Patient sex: F
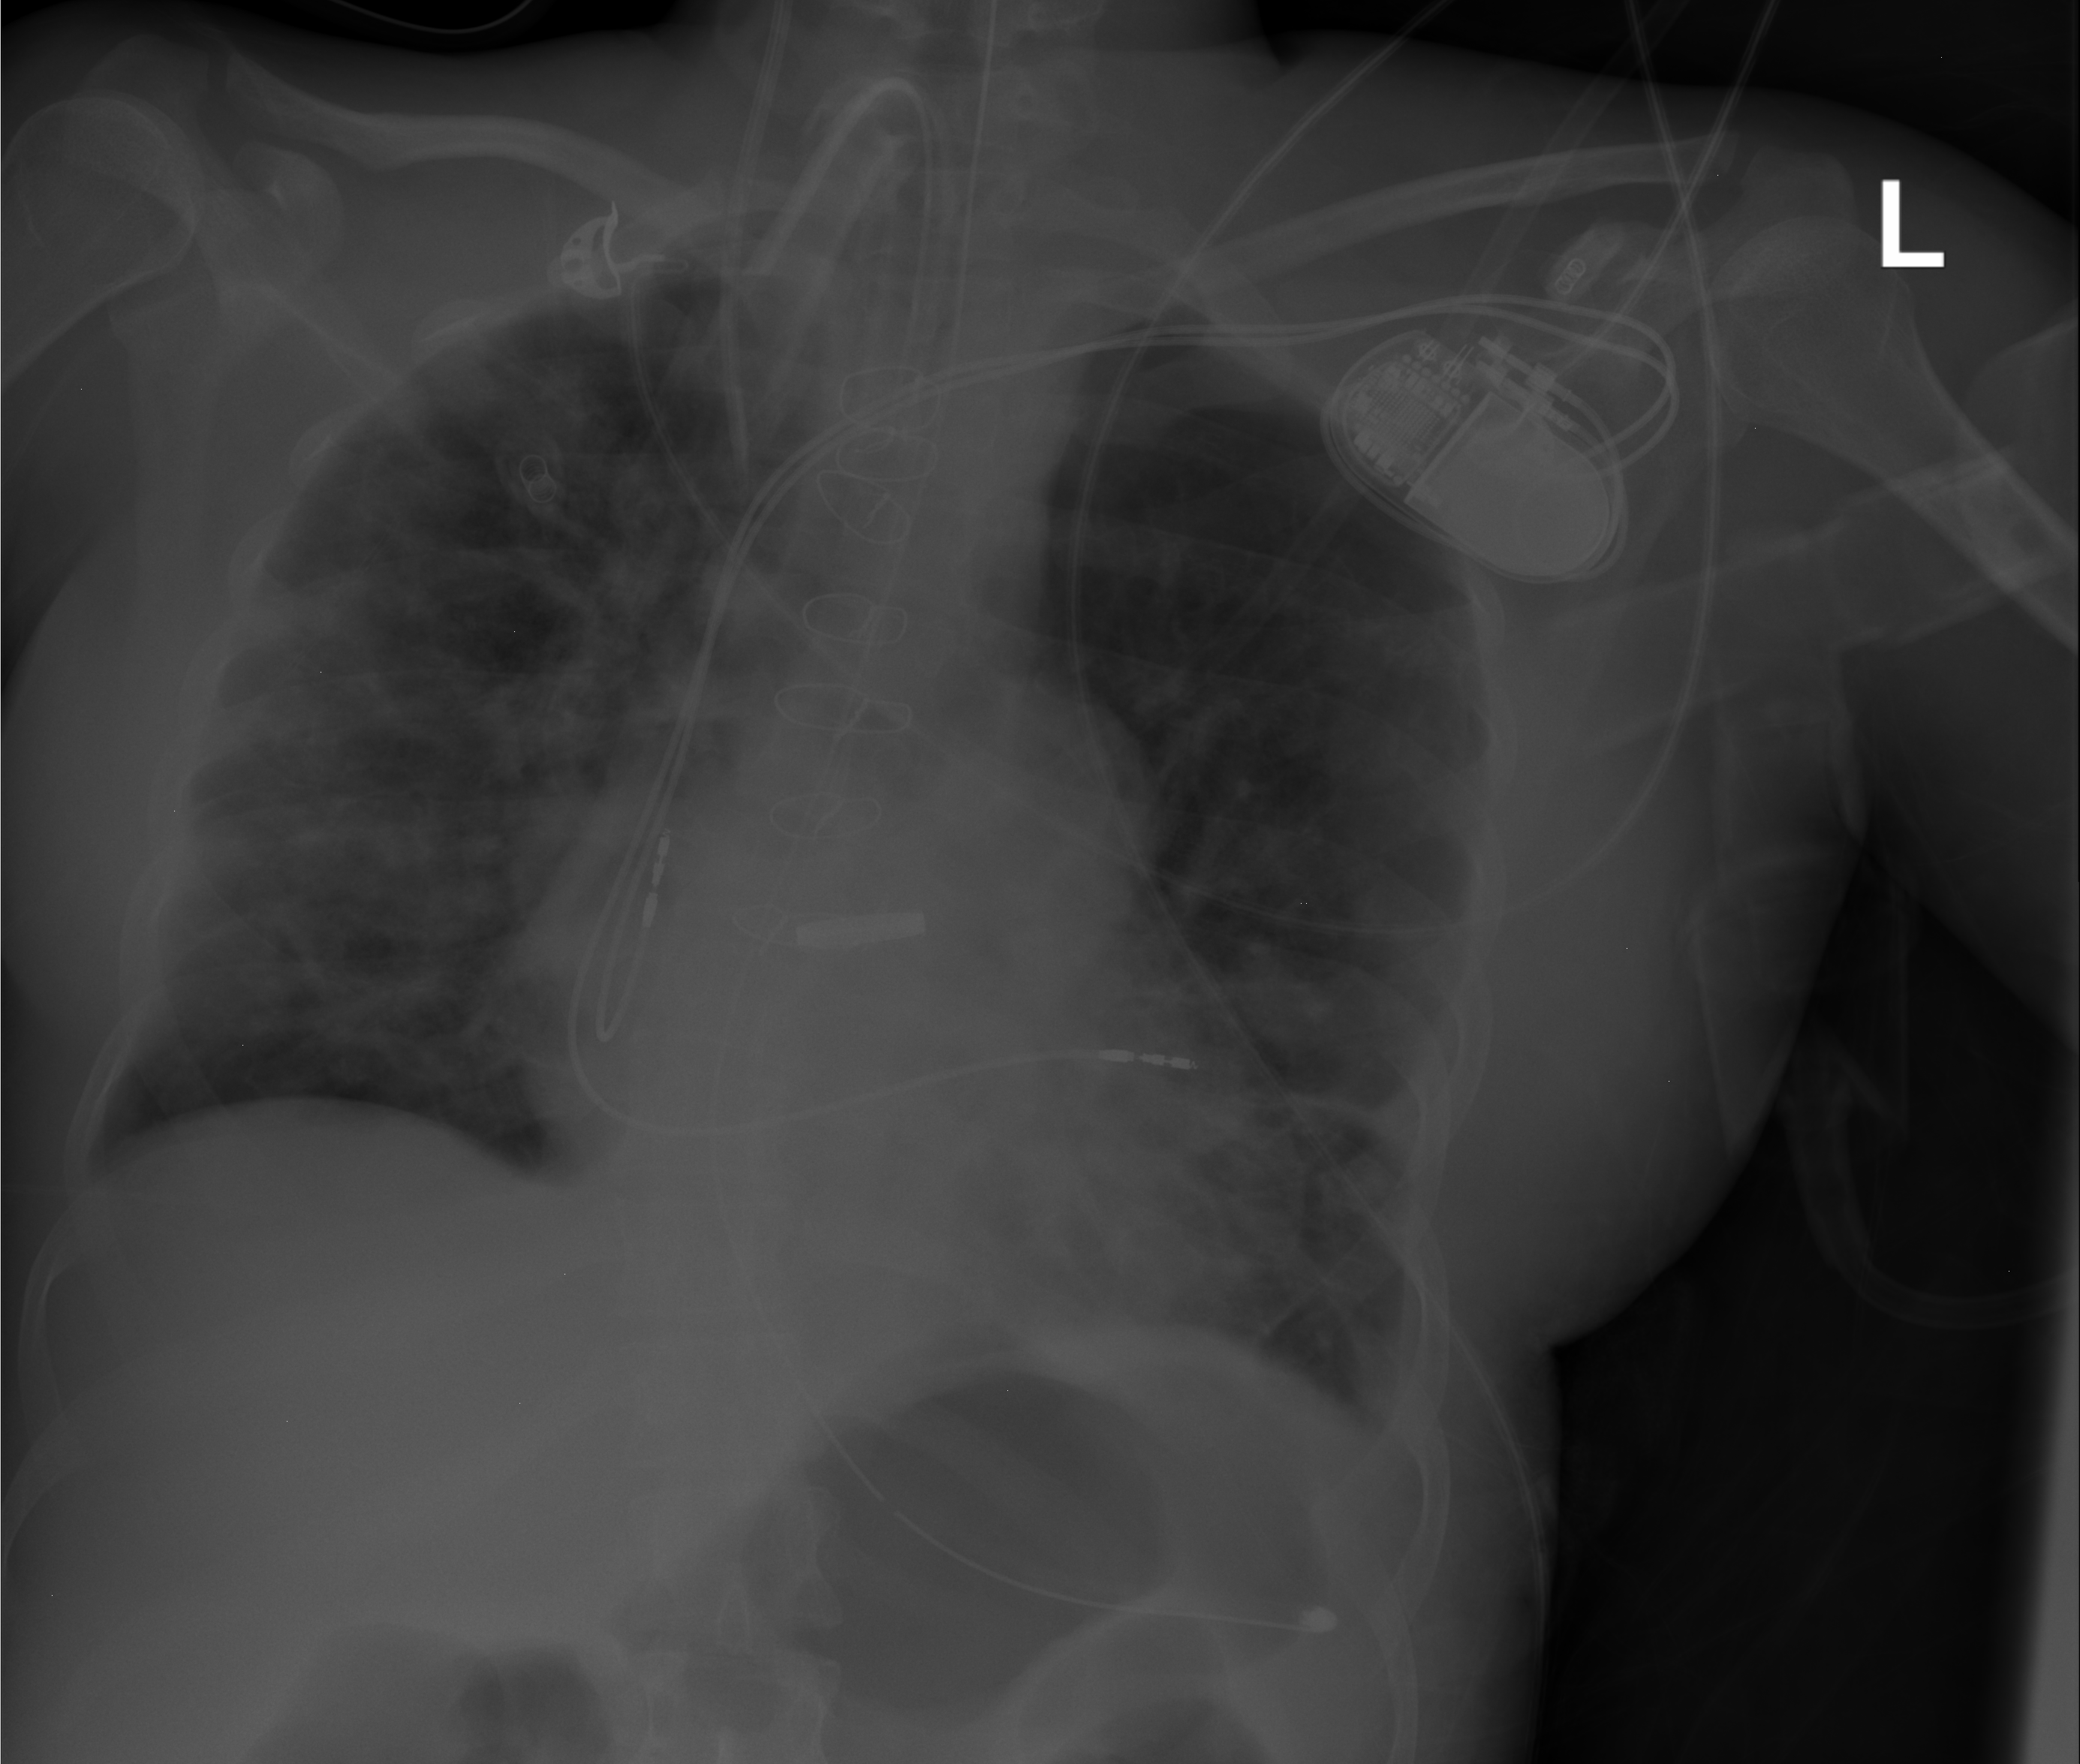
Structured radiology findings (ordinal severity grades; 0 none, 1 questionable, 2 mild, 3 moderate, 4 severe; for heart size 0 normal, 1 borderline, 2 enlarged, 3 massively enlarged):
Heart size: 0
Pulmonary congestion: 0
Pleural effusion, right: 0
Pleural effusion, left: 1
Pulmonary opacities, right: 3
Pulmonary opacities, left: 2
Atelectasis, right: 3
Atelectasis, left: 2